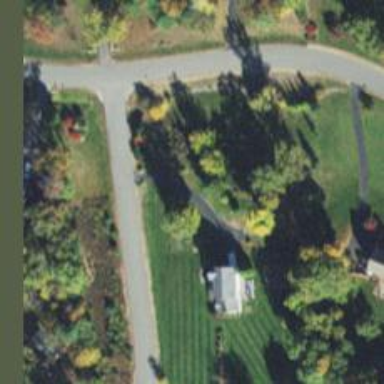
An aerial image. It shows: Driveway leading to service road.